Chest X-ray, PA view. Patient: 27 years old, sex F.
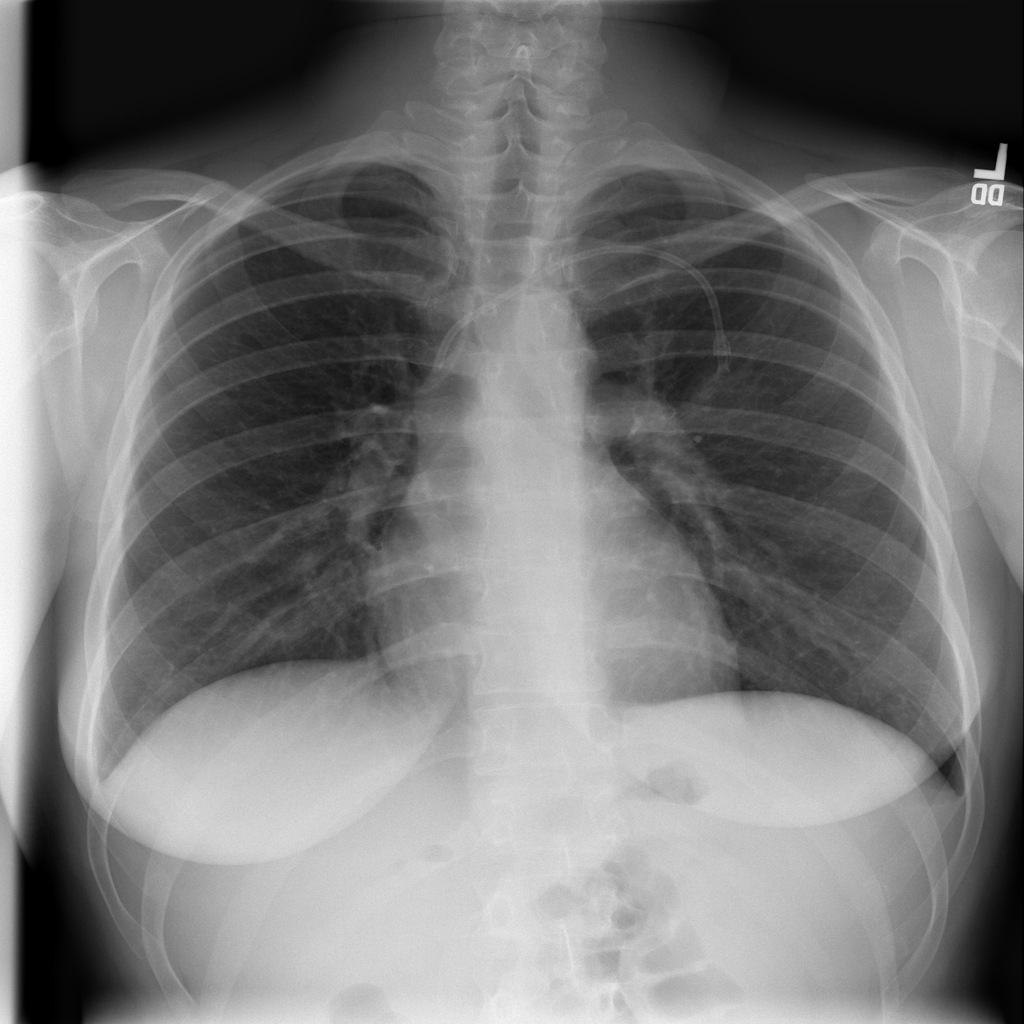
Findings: No Finding